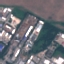
Land use / land cover class: Industrial